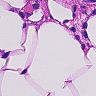
Metastatic tissue present: no